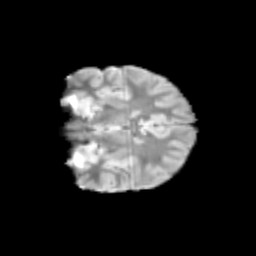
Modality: T2w
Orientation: coronal
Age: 9
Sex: female
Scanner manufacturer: siemens
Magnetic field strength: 3 T
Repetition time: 3.8 s
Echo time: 0.07 s